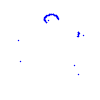
Particle: proton